Chest X-ray:
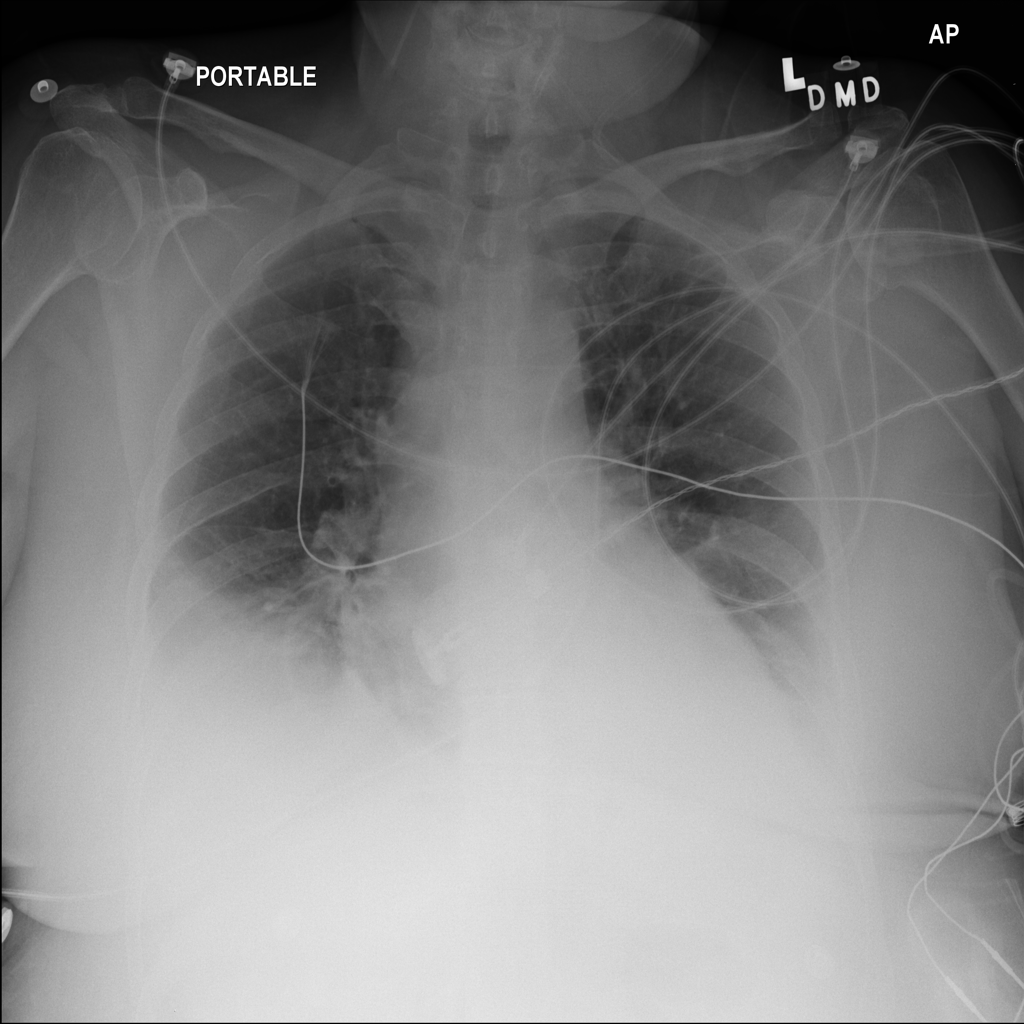
Findings: Consolidation, Effusion
No abnormal finding: no